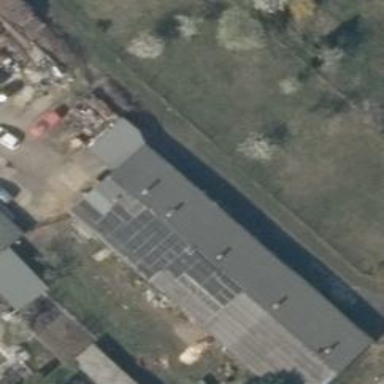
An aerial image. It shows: Shed building.